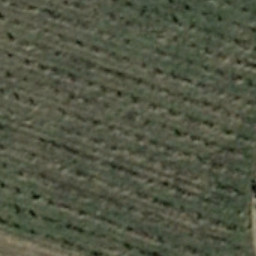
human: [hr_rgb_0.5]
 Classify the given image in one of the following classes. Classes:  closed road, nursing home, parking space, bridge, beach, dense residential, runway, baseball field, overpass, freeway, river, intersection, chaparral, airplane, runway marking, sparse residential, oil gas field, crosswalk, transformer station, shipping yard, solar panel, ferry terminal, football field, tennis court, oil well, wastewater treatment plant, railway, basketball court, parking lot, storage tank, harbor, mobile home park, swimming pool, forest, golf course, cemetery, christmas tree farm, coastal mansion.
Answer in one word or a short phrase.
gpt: christmas tree farm